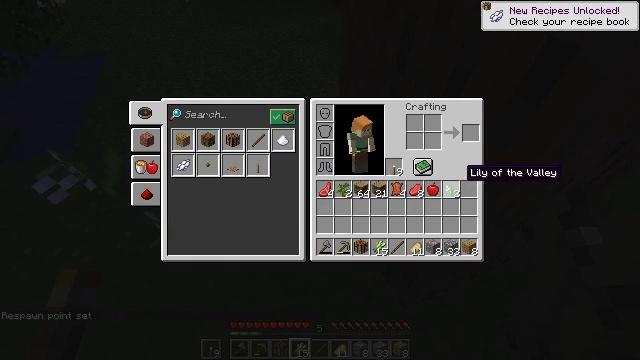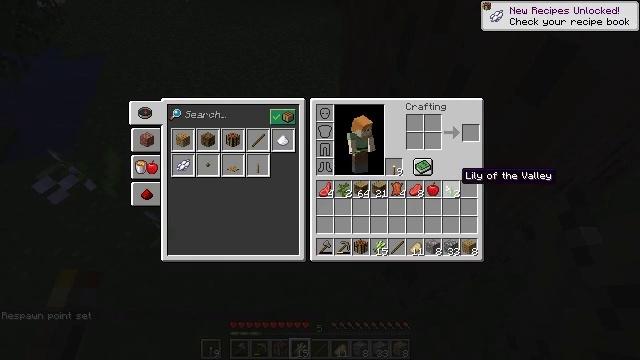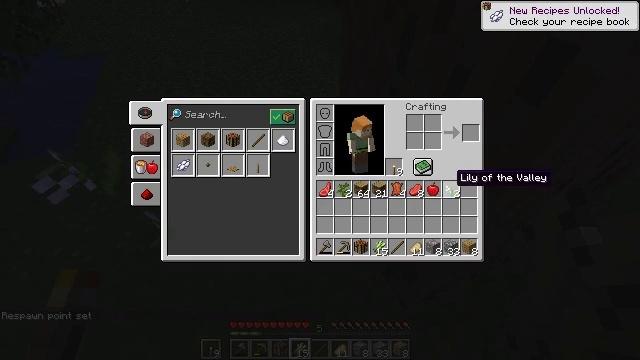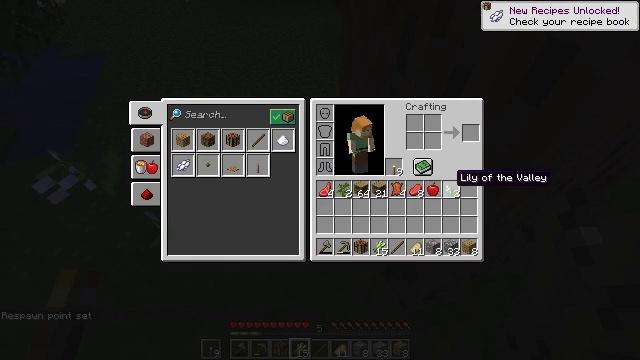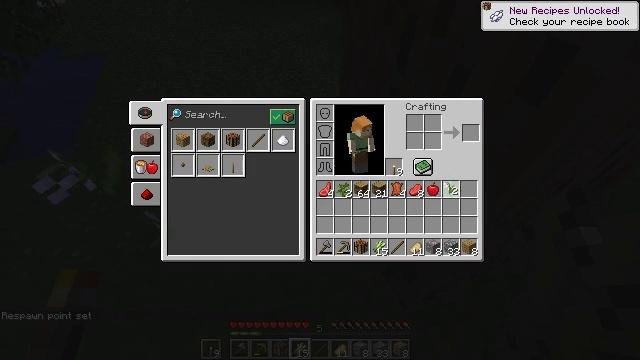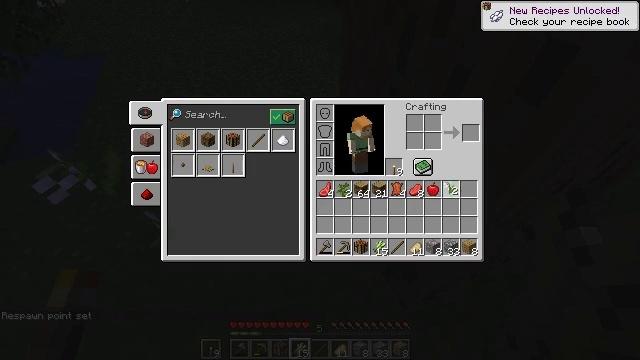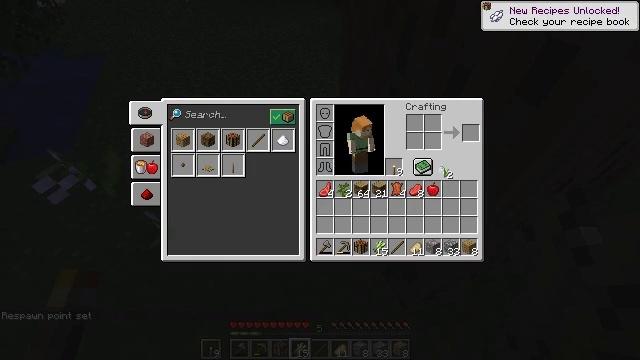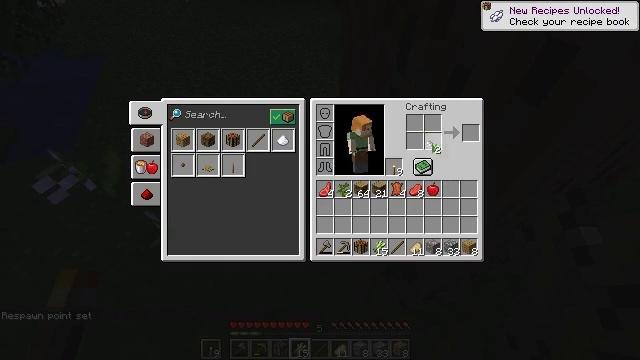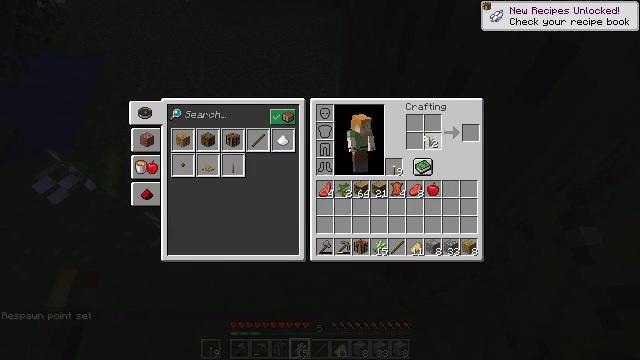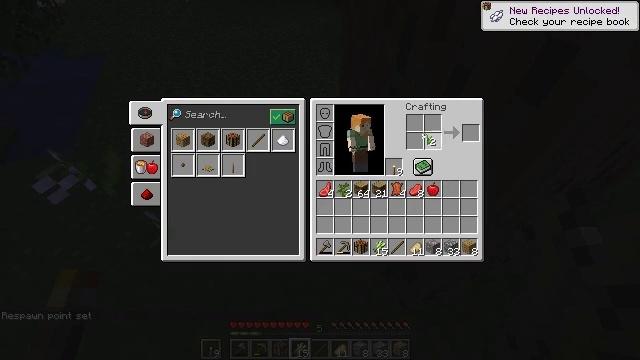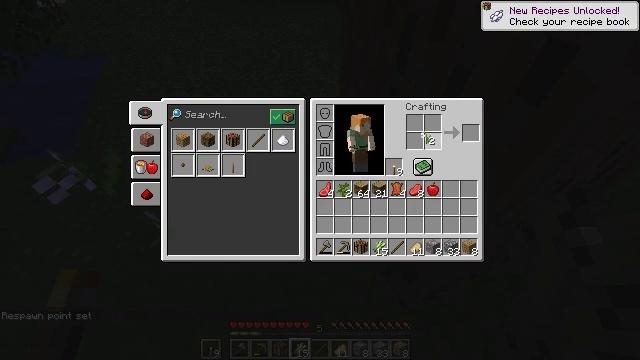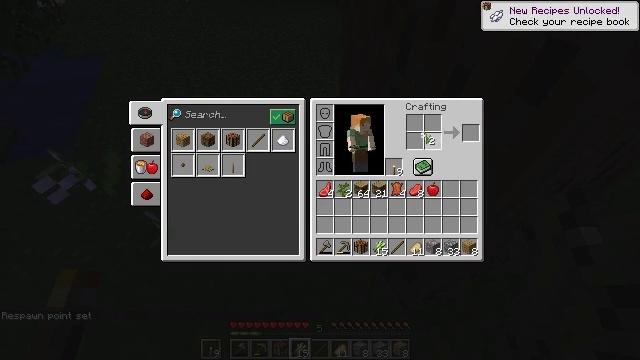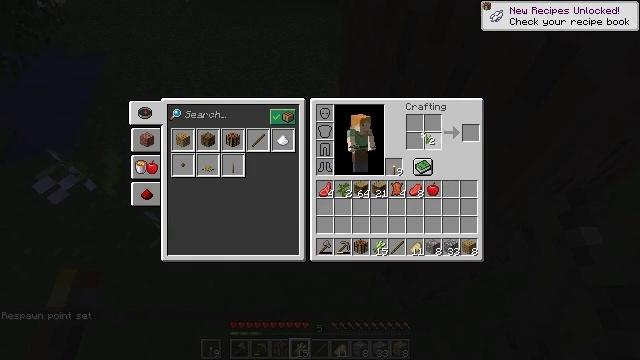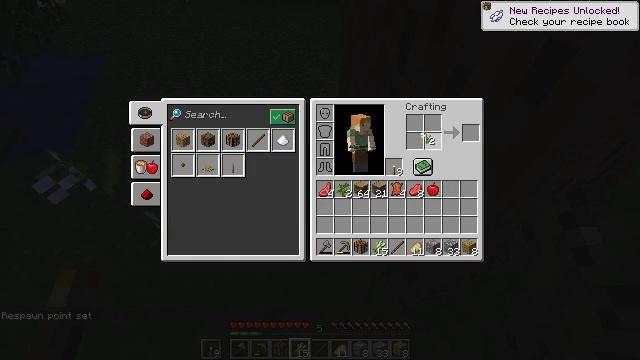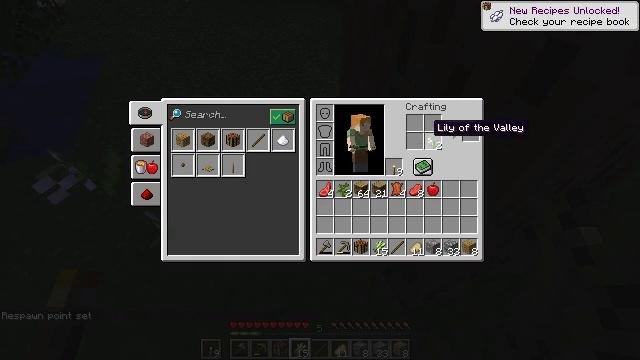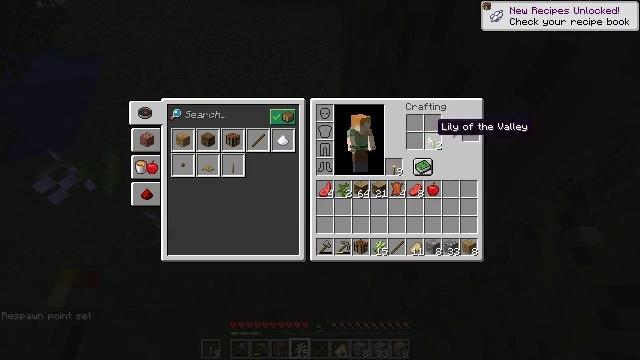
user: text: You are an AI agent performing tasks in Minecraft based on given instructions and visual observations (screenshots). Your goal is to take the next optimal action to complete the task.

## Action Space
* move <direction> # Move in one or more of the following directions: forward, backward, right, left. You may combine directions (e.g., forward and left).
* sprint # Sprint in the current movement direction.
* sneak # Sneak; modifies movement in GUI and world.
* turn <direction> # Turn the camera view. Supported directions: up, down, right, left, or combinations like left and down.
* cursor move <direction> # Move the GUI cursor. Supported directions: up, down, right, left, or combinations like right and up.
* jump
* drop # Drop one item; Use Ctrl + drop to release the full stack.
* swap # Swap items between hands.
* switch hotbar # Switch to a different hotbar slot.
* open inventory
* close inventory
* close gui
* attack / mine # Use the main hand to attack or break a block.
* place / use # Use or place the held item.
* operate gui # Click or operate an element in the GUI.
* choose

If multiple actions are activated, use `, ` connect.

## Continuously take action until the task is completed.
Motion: motion action
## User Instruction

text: Break the block to gather lily of the valley.
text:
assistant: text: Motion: no_op
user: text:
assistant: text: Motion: no_op
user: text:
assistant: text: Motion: no_op
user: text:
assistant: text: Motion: operate gui
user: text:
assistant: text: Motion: operate gui
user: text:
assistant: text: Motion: cursor move up, operate gui
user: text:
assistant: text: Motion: cursor move left and up
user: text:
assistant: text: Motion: no_op
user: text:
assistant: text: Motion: no_op
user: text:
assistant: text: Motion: operate gui
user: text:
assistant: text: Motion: operate gui
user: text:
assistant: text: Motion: operate gui
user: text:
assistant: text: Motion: operate gui
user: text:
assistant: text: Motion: no_op
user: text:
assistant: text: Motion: no_op
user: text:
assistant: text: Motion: cursor move right
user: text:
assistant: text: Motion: cursor move right
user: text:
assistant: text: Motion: cursor move right
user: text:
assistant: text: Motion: no_op
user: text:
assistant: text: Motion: no_op
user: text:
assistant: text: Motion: cursor move left
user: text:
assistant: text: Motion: cursor move left
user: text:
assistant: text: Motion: cursor move left
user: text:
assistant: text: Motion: no_op
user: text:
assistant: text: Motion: no_op
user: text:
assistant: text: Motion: no_op
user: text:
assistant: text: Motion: no_op
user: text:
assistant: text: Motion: no_op
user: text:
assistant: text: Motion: no_op
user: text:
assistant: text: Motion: no_op